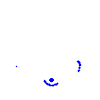
Particle: proton